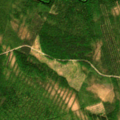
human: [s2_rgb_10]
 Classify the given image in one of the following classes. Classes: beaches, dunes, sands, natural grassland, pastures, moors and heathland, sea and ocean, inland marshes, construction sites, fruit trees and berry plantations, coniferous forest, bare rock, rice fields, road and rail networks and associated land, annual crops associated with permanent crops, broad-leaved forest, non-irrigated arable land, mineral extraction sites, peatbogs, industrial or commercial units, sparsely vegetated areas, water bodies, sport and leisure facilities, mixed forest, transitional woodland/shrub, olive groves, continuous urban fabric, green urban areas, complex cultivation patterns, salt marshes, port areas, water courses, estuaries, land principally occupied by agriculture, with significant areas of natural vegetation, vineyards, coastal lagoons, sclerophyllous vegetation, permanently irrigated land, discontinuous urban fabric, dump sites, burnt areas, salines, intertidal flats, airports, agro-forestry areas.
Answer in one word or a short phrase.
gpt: broad-leaved forest, mixed forest, transitional woodland/shrub